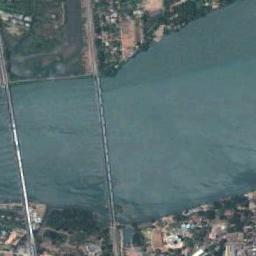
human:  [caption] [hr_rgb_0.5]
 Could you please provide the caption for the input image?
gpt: Two truss bridges built on a blue river and the residential area on both sides of the river .

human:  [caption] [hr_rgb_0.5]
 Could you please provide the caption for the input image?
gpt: Two bridges foil each other and connect residents on both sides .

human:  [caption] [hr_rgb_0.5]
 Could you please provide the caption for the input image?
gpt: Two parallel bridges connect the land on both sides of the turquoise water, And there are many residential areas on the land .

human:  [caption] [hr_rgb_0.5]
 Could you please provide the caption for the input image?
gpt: There are two bridges over the river with many buildings on the both sides .

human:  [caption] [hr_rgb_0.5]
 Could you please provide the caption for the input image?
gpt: There are many plants at both ends of the two Bridges .